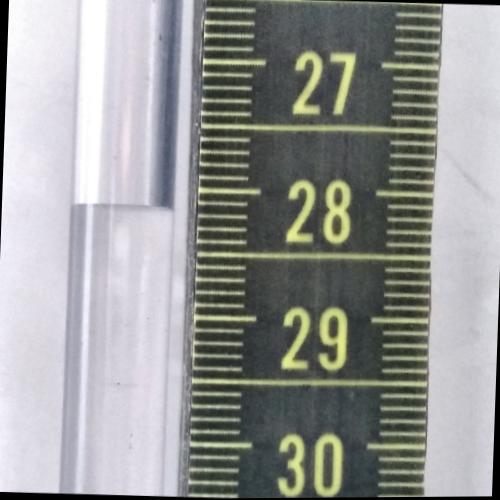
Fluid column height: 28.2 cm